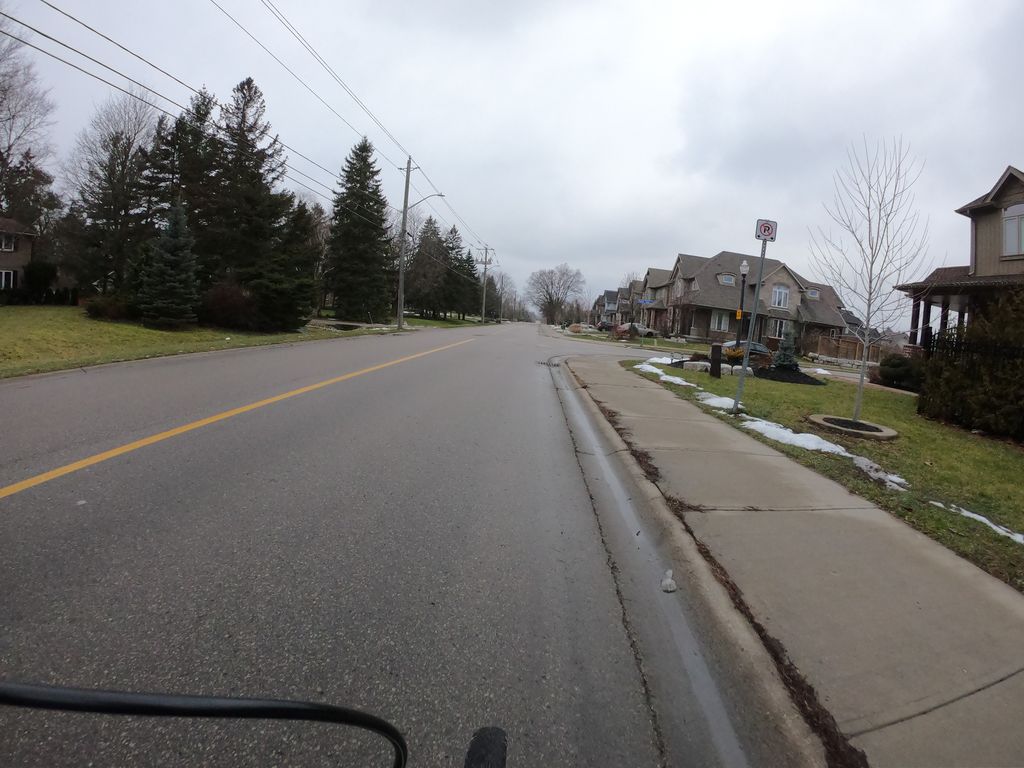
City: kitchener-waterloo